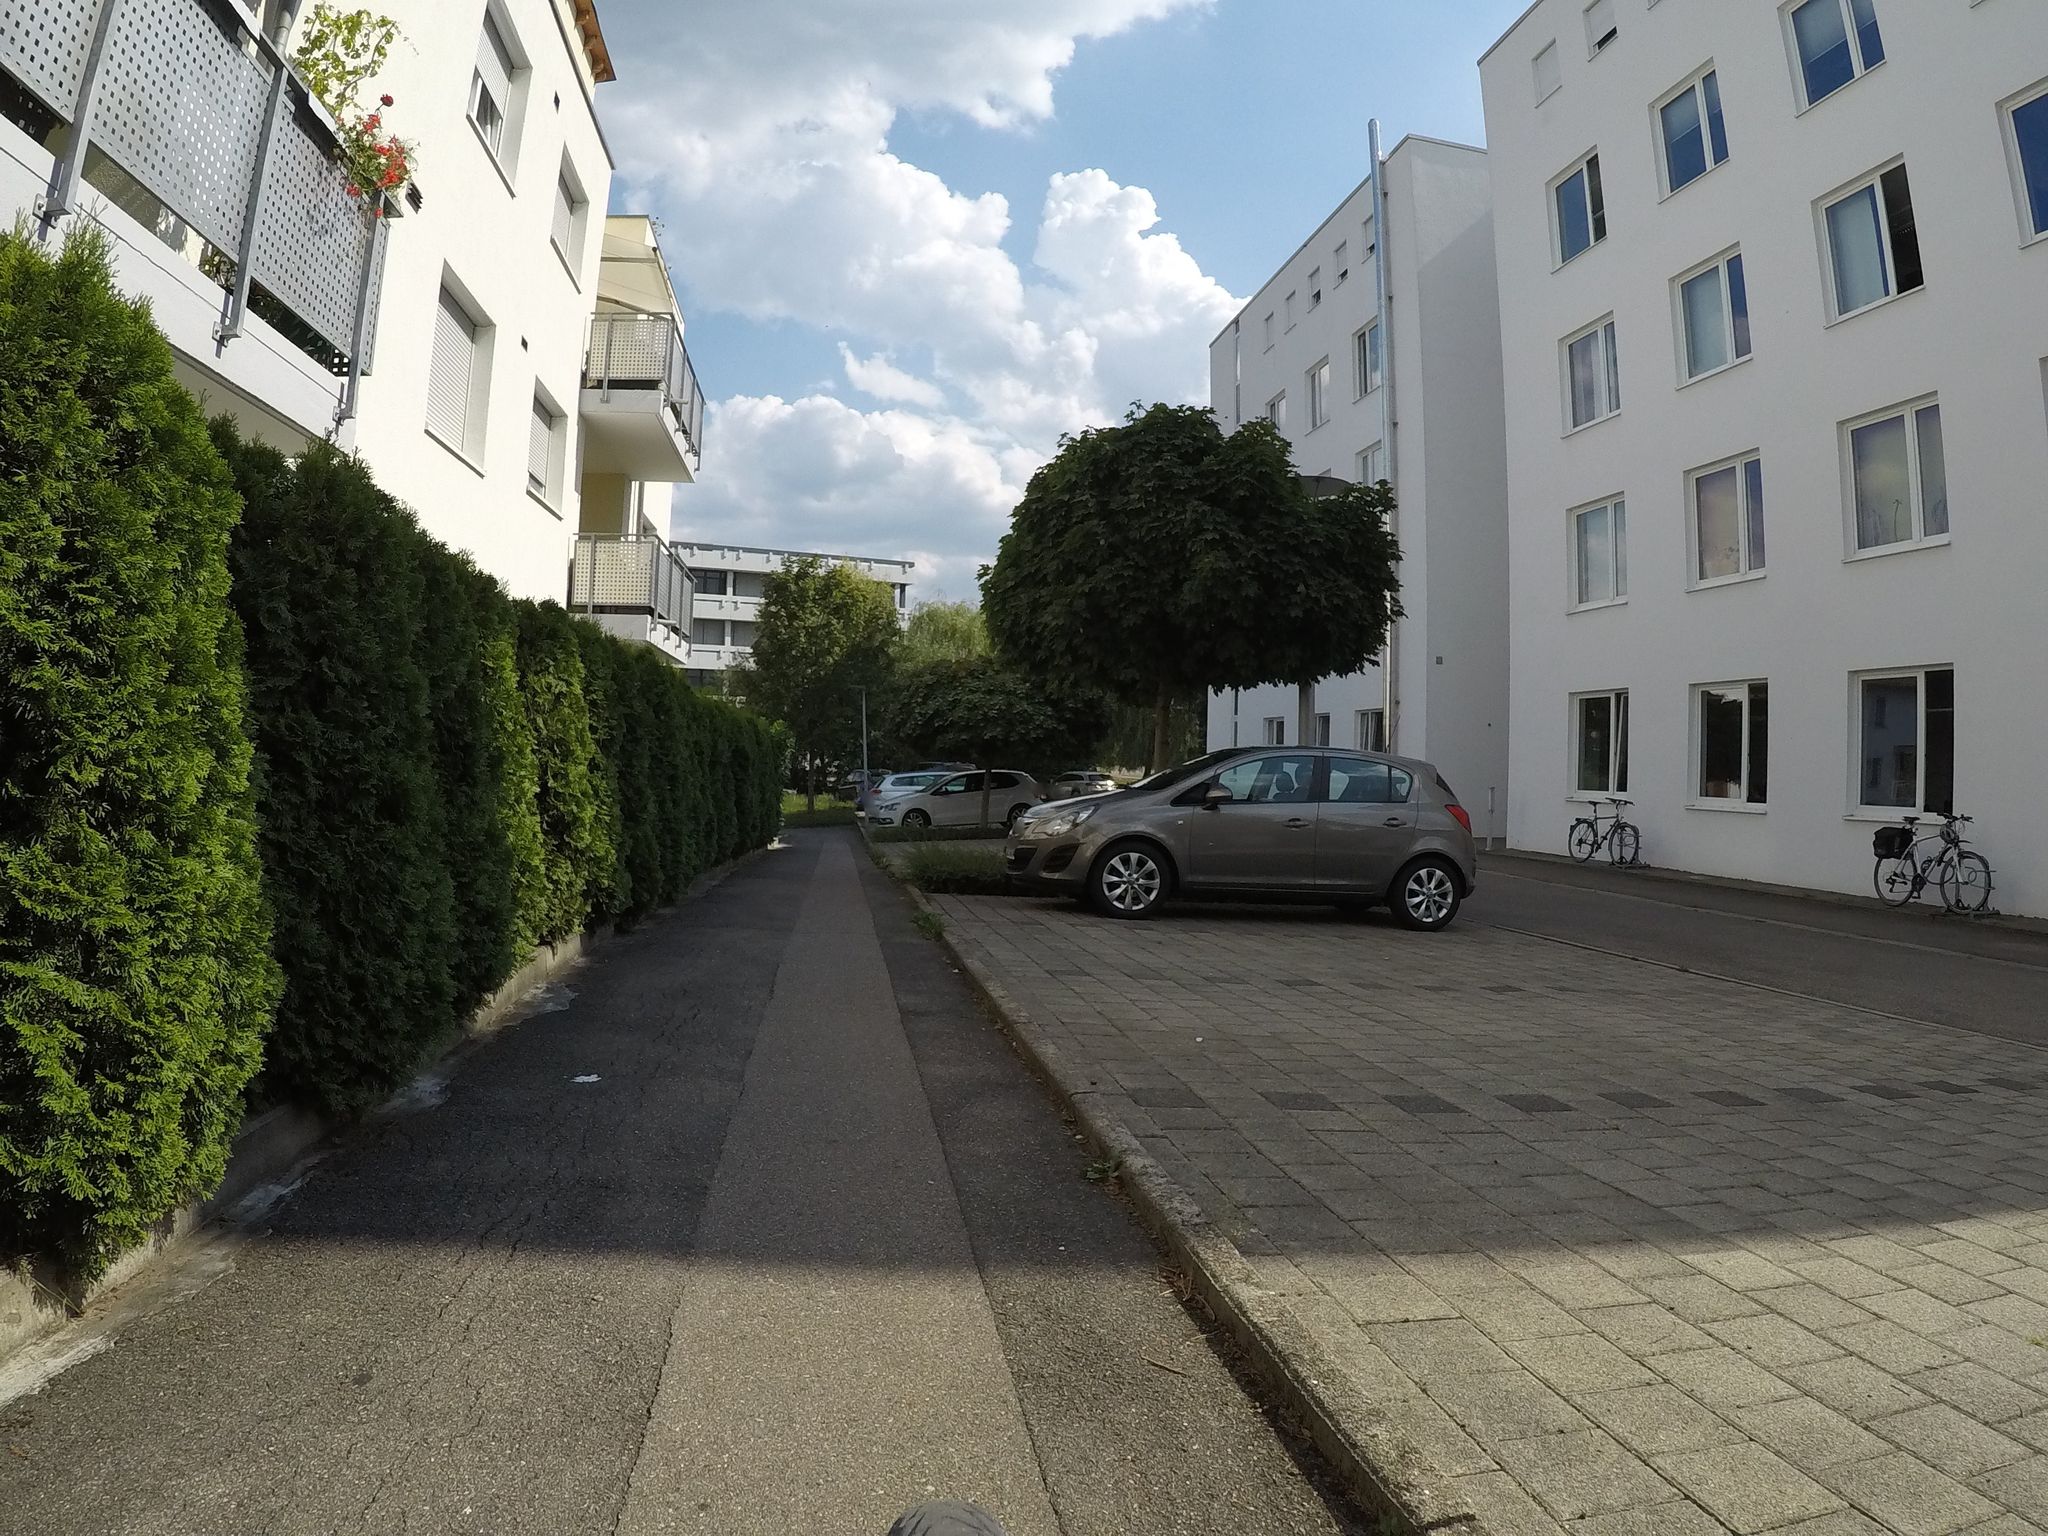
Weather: clear
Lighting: day
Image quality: good
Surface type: walking surface
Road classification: service, footway, path
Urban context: dense urban cluster
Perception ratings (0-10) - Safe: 8.39, Lively: 9.25, Beautiful: 9.61, Boring: 2.33, Depressing: 4.05, Wealthy: 9.48